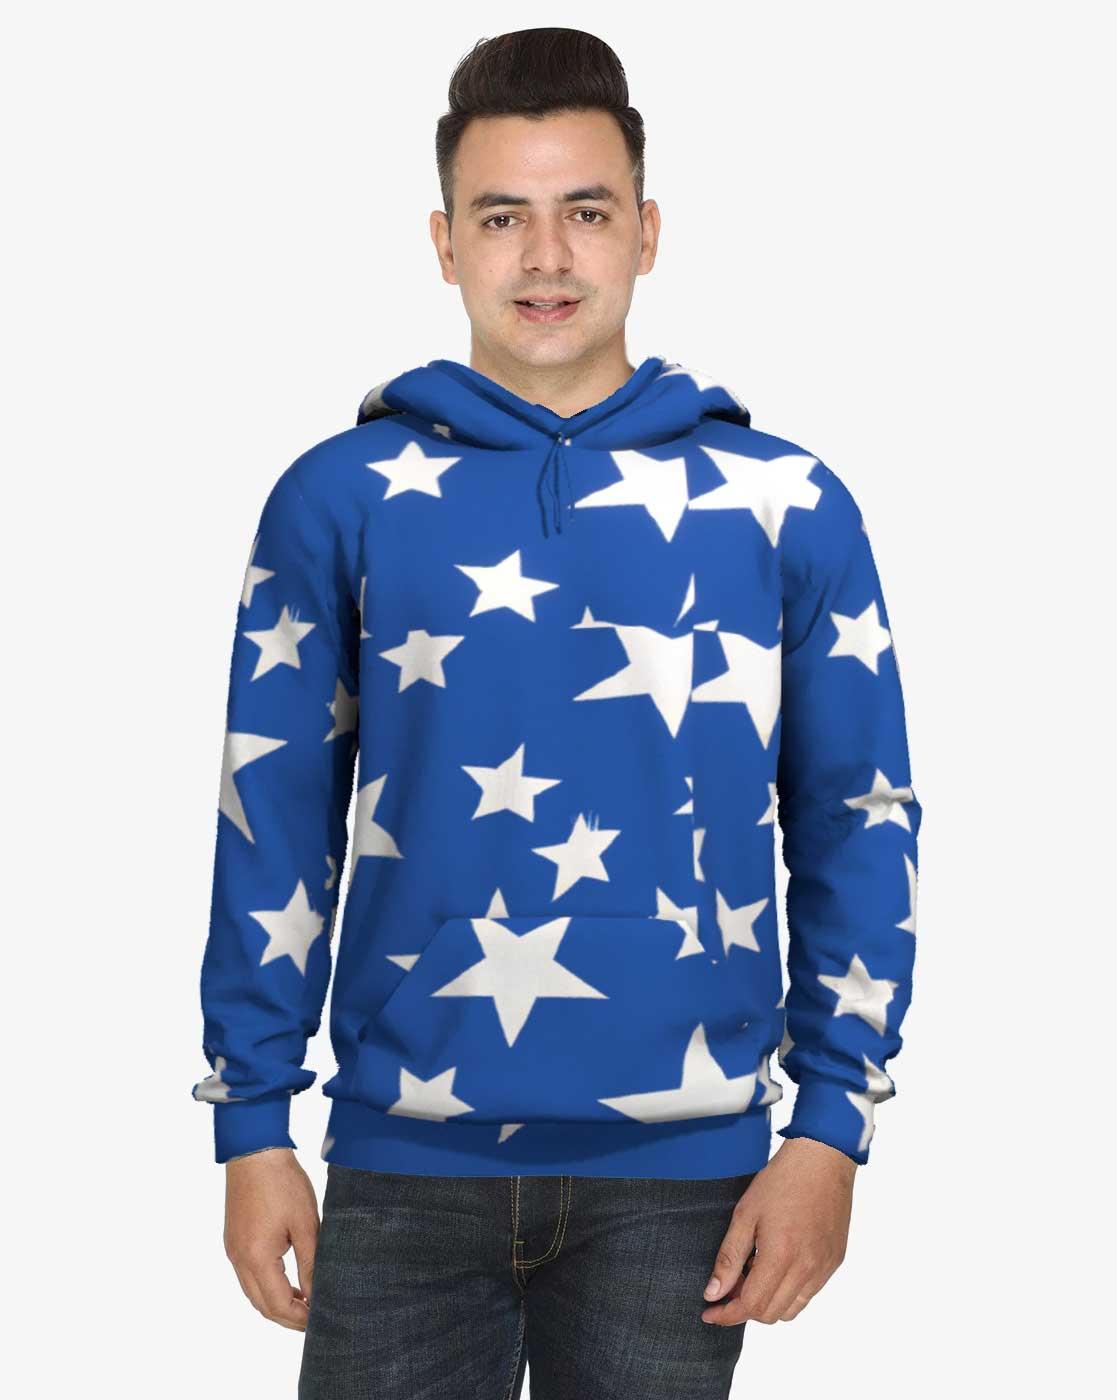
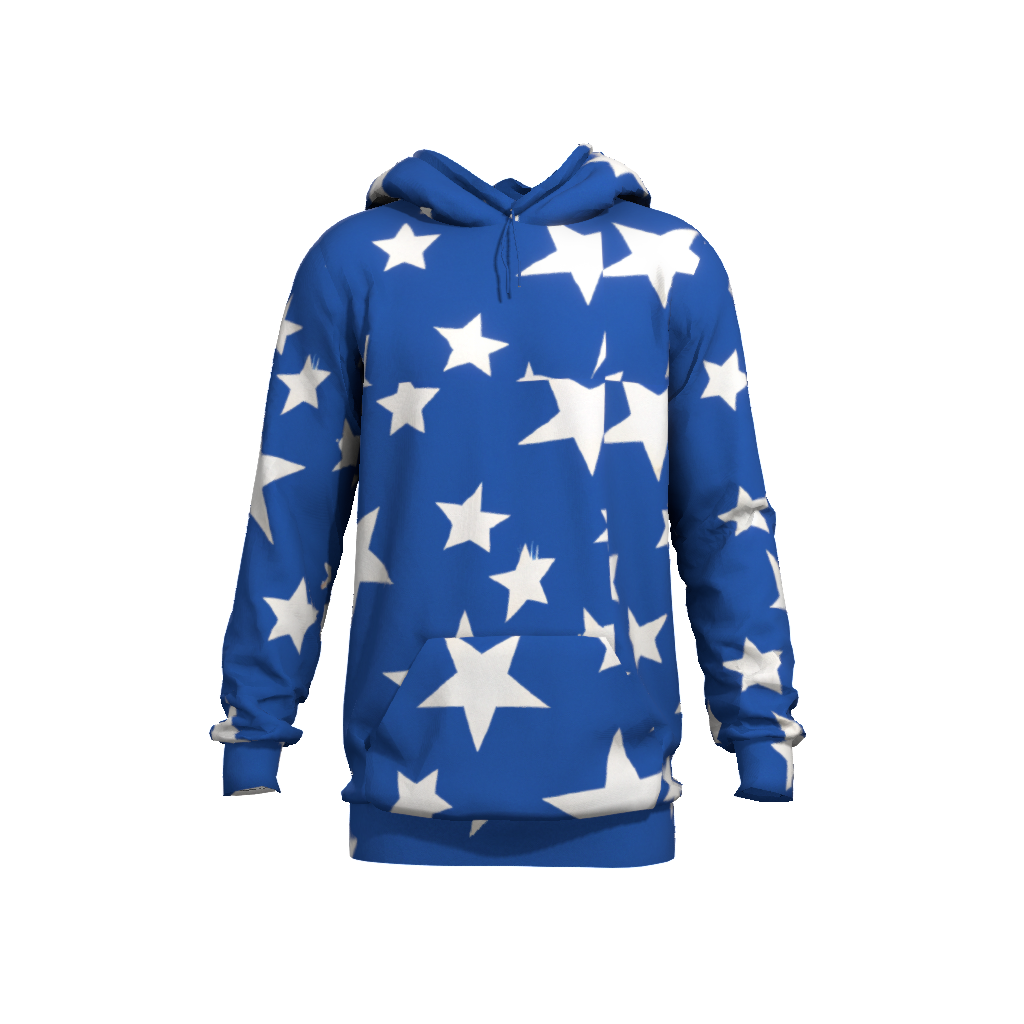
Clothing description: blue white star all over print hooded sweats